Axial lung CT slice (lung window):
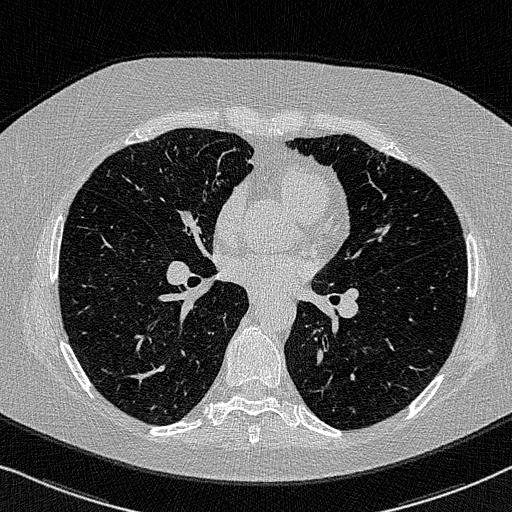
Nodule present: no